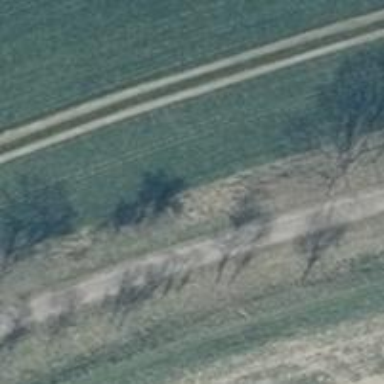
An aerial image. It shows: Gravel track with Grade 3 quality.